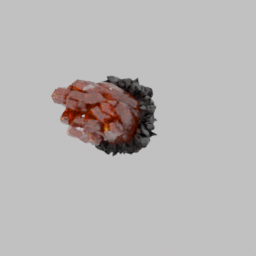
Label: decoration